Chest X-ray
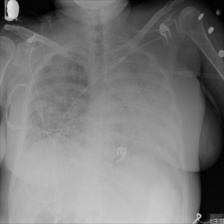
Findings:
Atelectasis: negative
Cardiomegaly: negative
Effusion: negative
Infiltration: negative
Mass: negative
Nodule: negative
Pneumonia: negative
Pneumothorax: negative
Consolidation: negative
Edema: negative
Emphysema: negative
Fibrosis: negative
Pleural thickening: negative
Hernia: negative